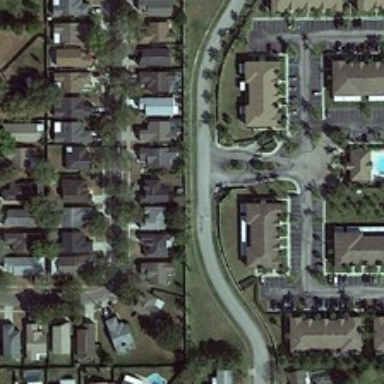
Many buildings and green trees are in a residential area .